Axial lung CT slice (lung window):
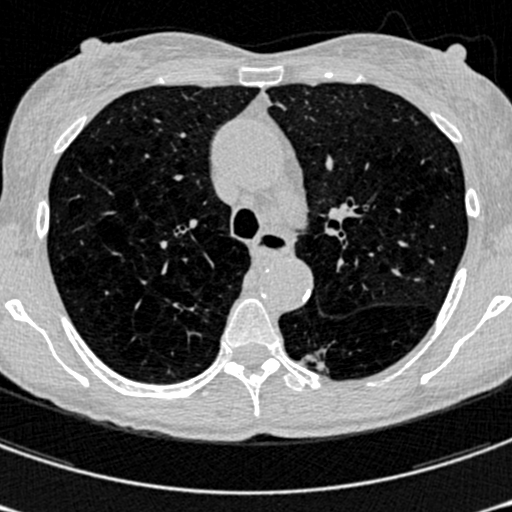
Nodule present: yes
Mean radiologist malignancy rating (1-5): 3